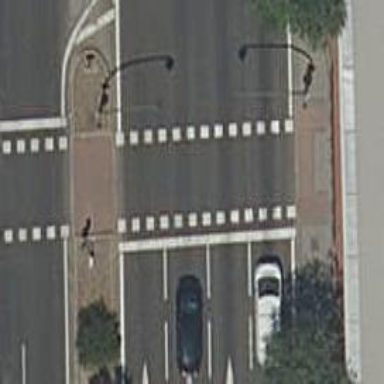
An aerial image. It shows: Crossing with traffic signals.